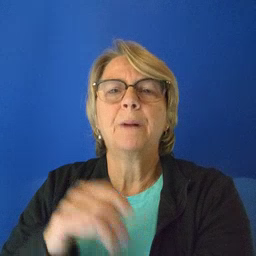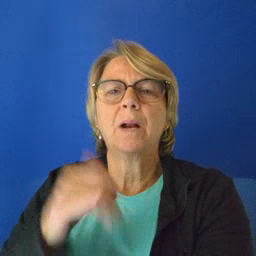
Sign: gum